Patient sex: M
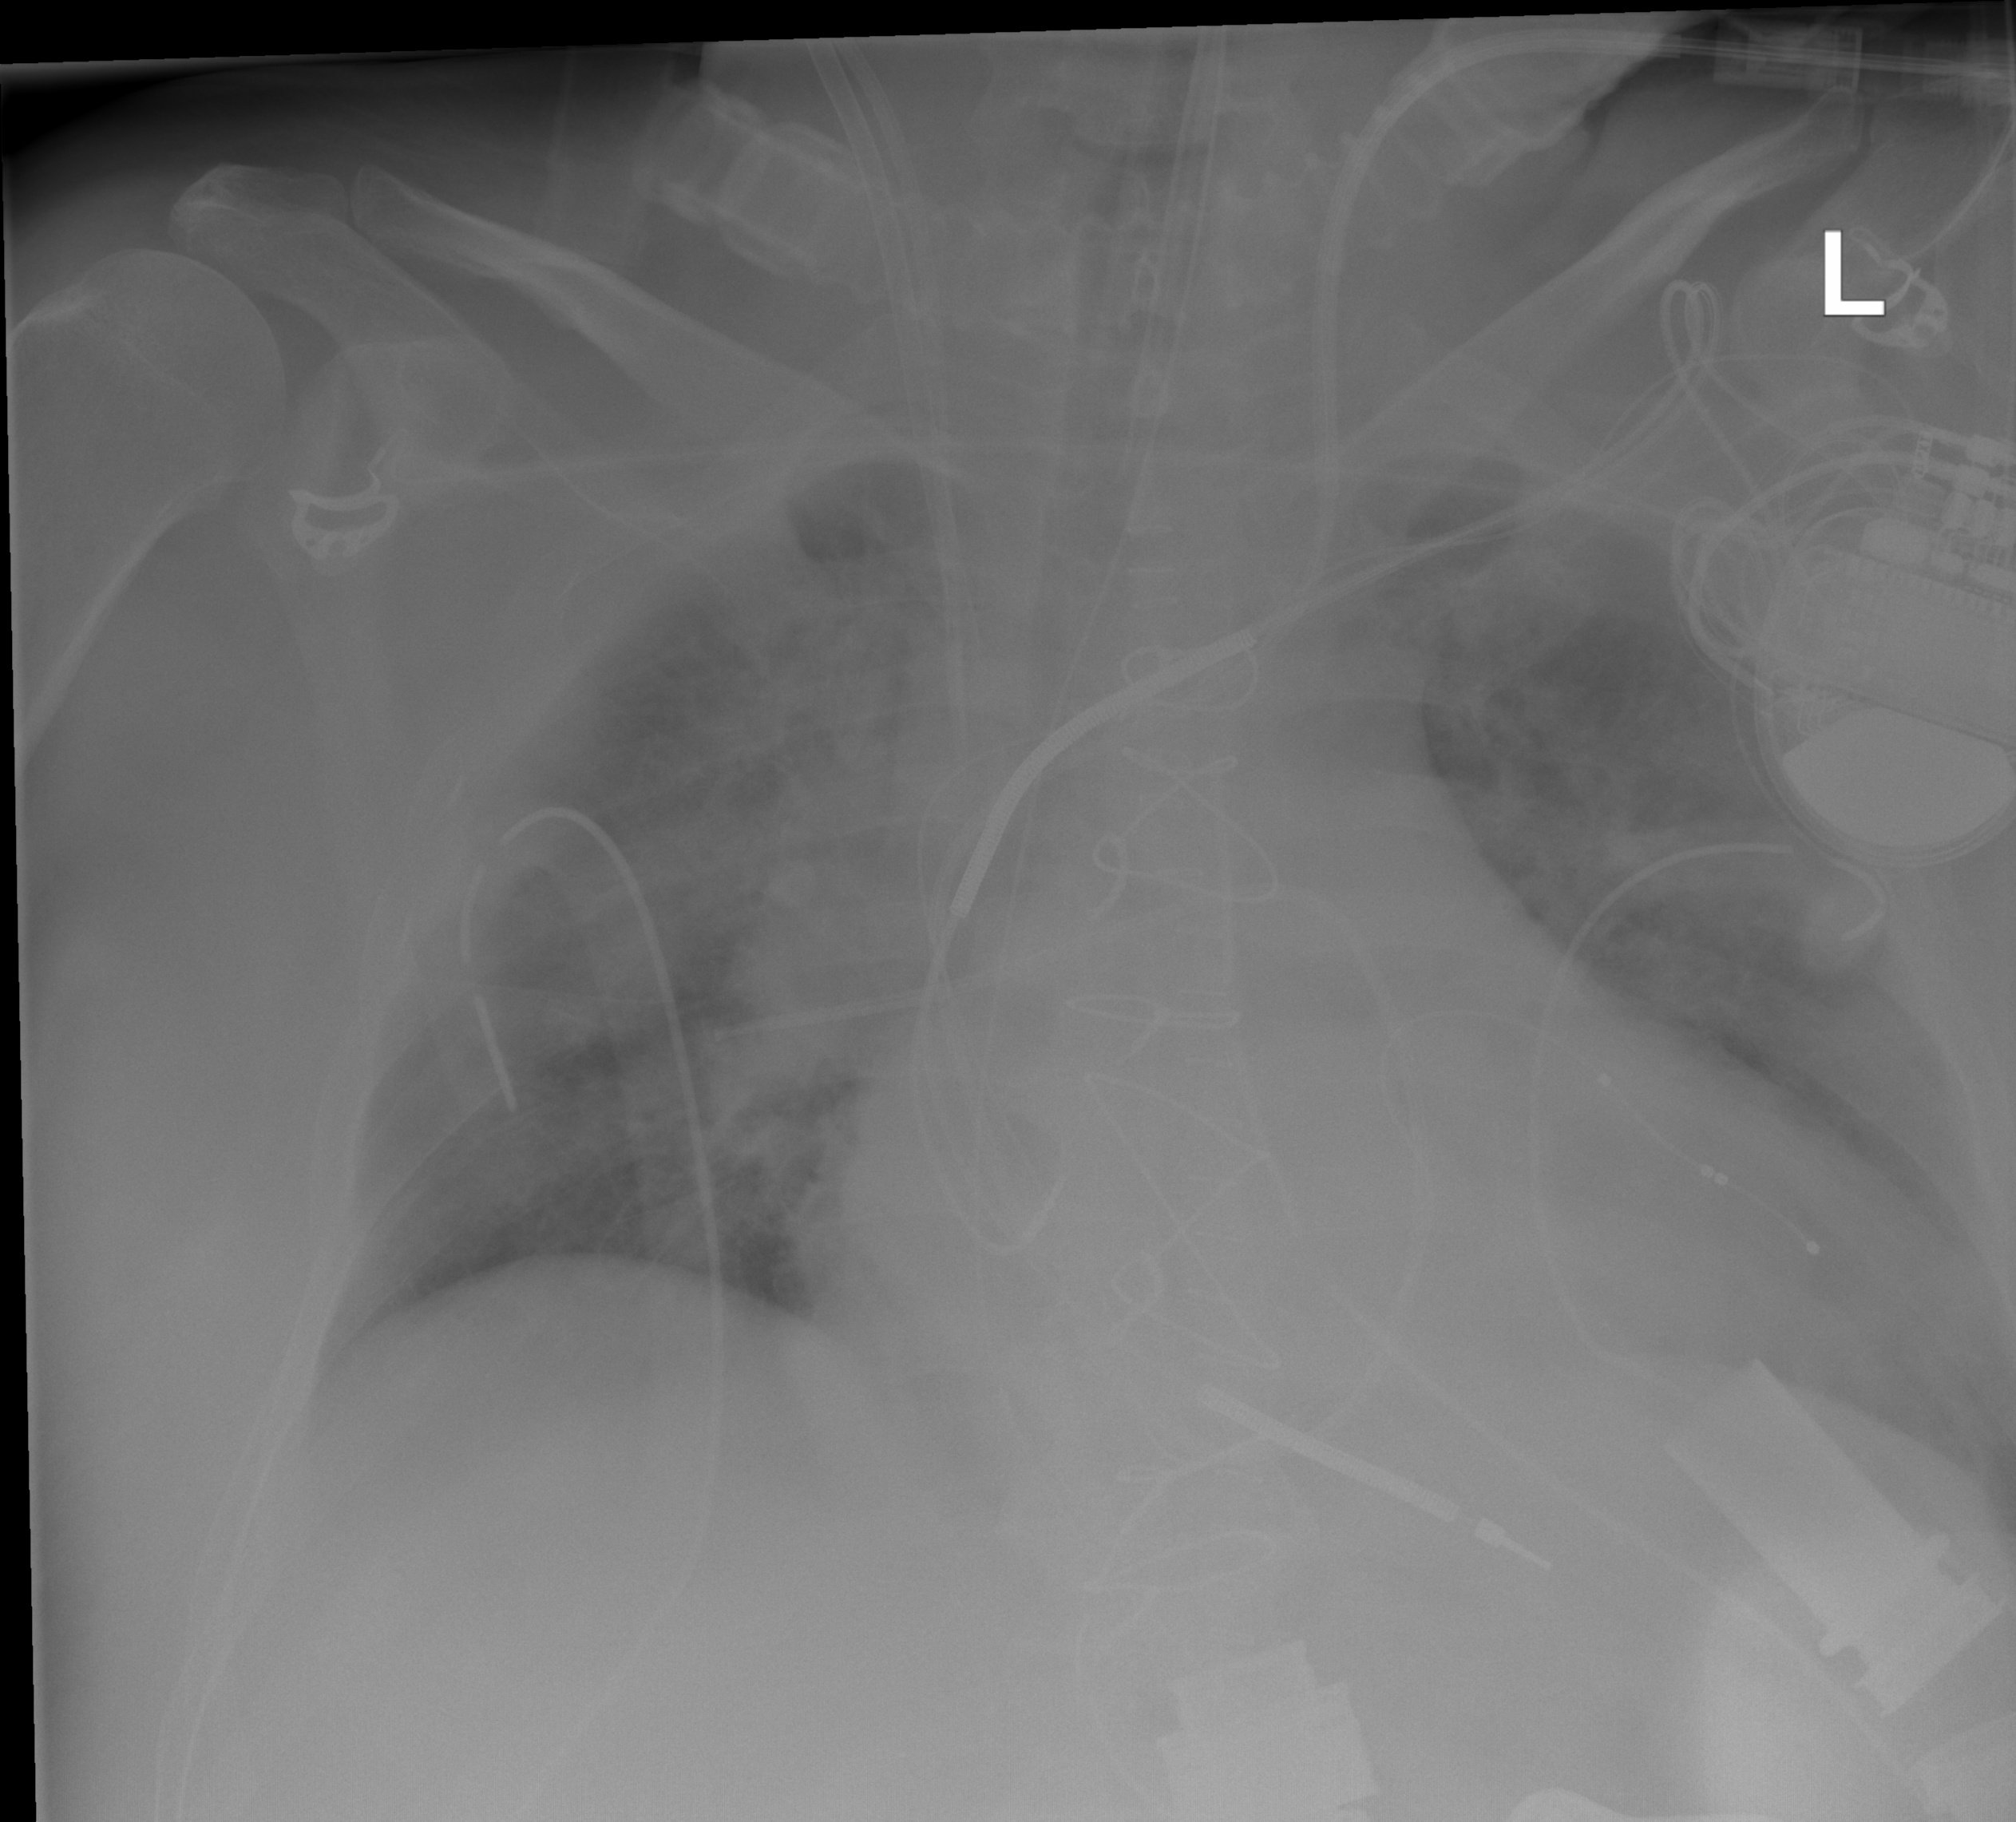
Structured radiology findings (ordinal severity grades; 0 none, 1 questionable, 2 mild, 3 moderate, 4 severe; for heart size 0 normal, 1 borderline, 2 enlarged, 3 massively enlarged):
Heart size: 2
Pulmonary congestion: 3
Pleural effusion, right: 0
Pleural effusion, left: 0
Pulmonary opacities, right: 3
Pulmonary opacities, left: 2
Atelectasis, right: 3
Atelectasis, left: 2